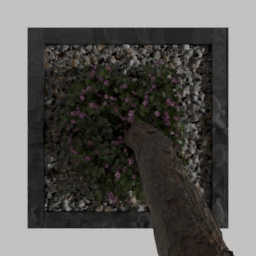
Label: nature